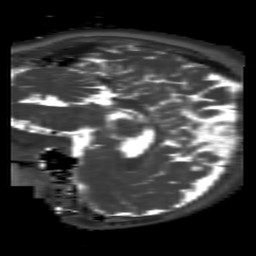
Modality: T2map
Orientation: sagittal
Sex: male
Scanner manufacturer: siemens
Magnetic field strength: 3 T
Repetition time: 4 s